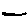
Label: line